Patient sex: F
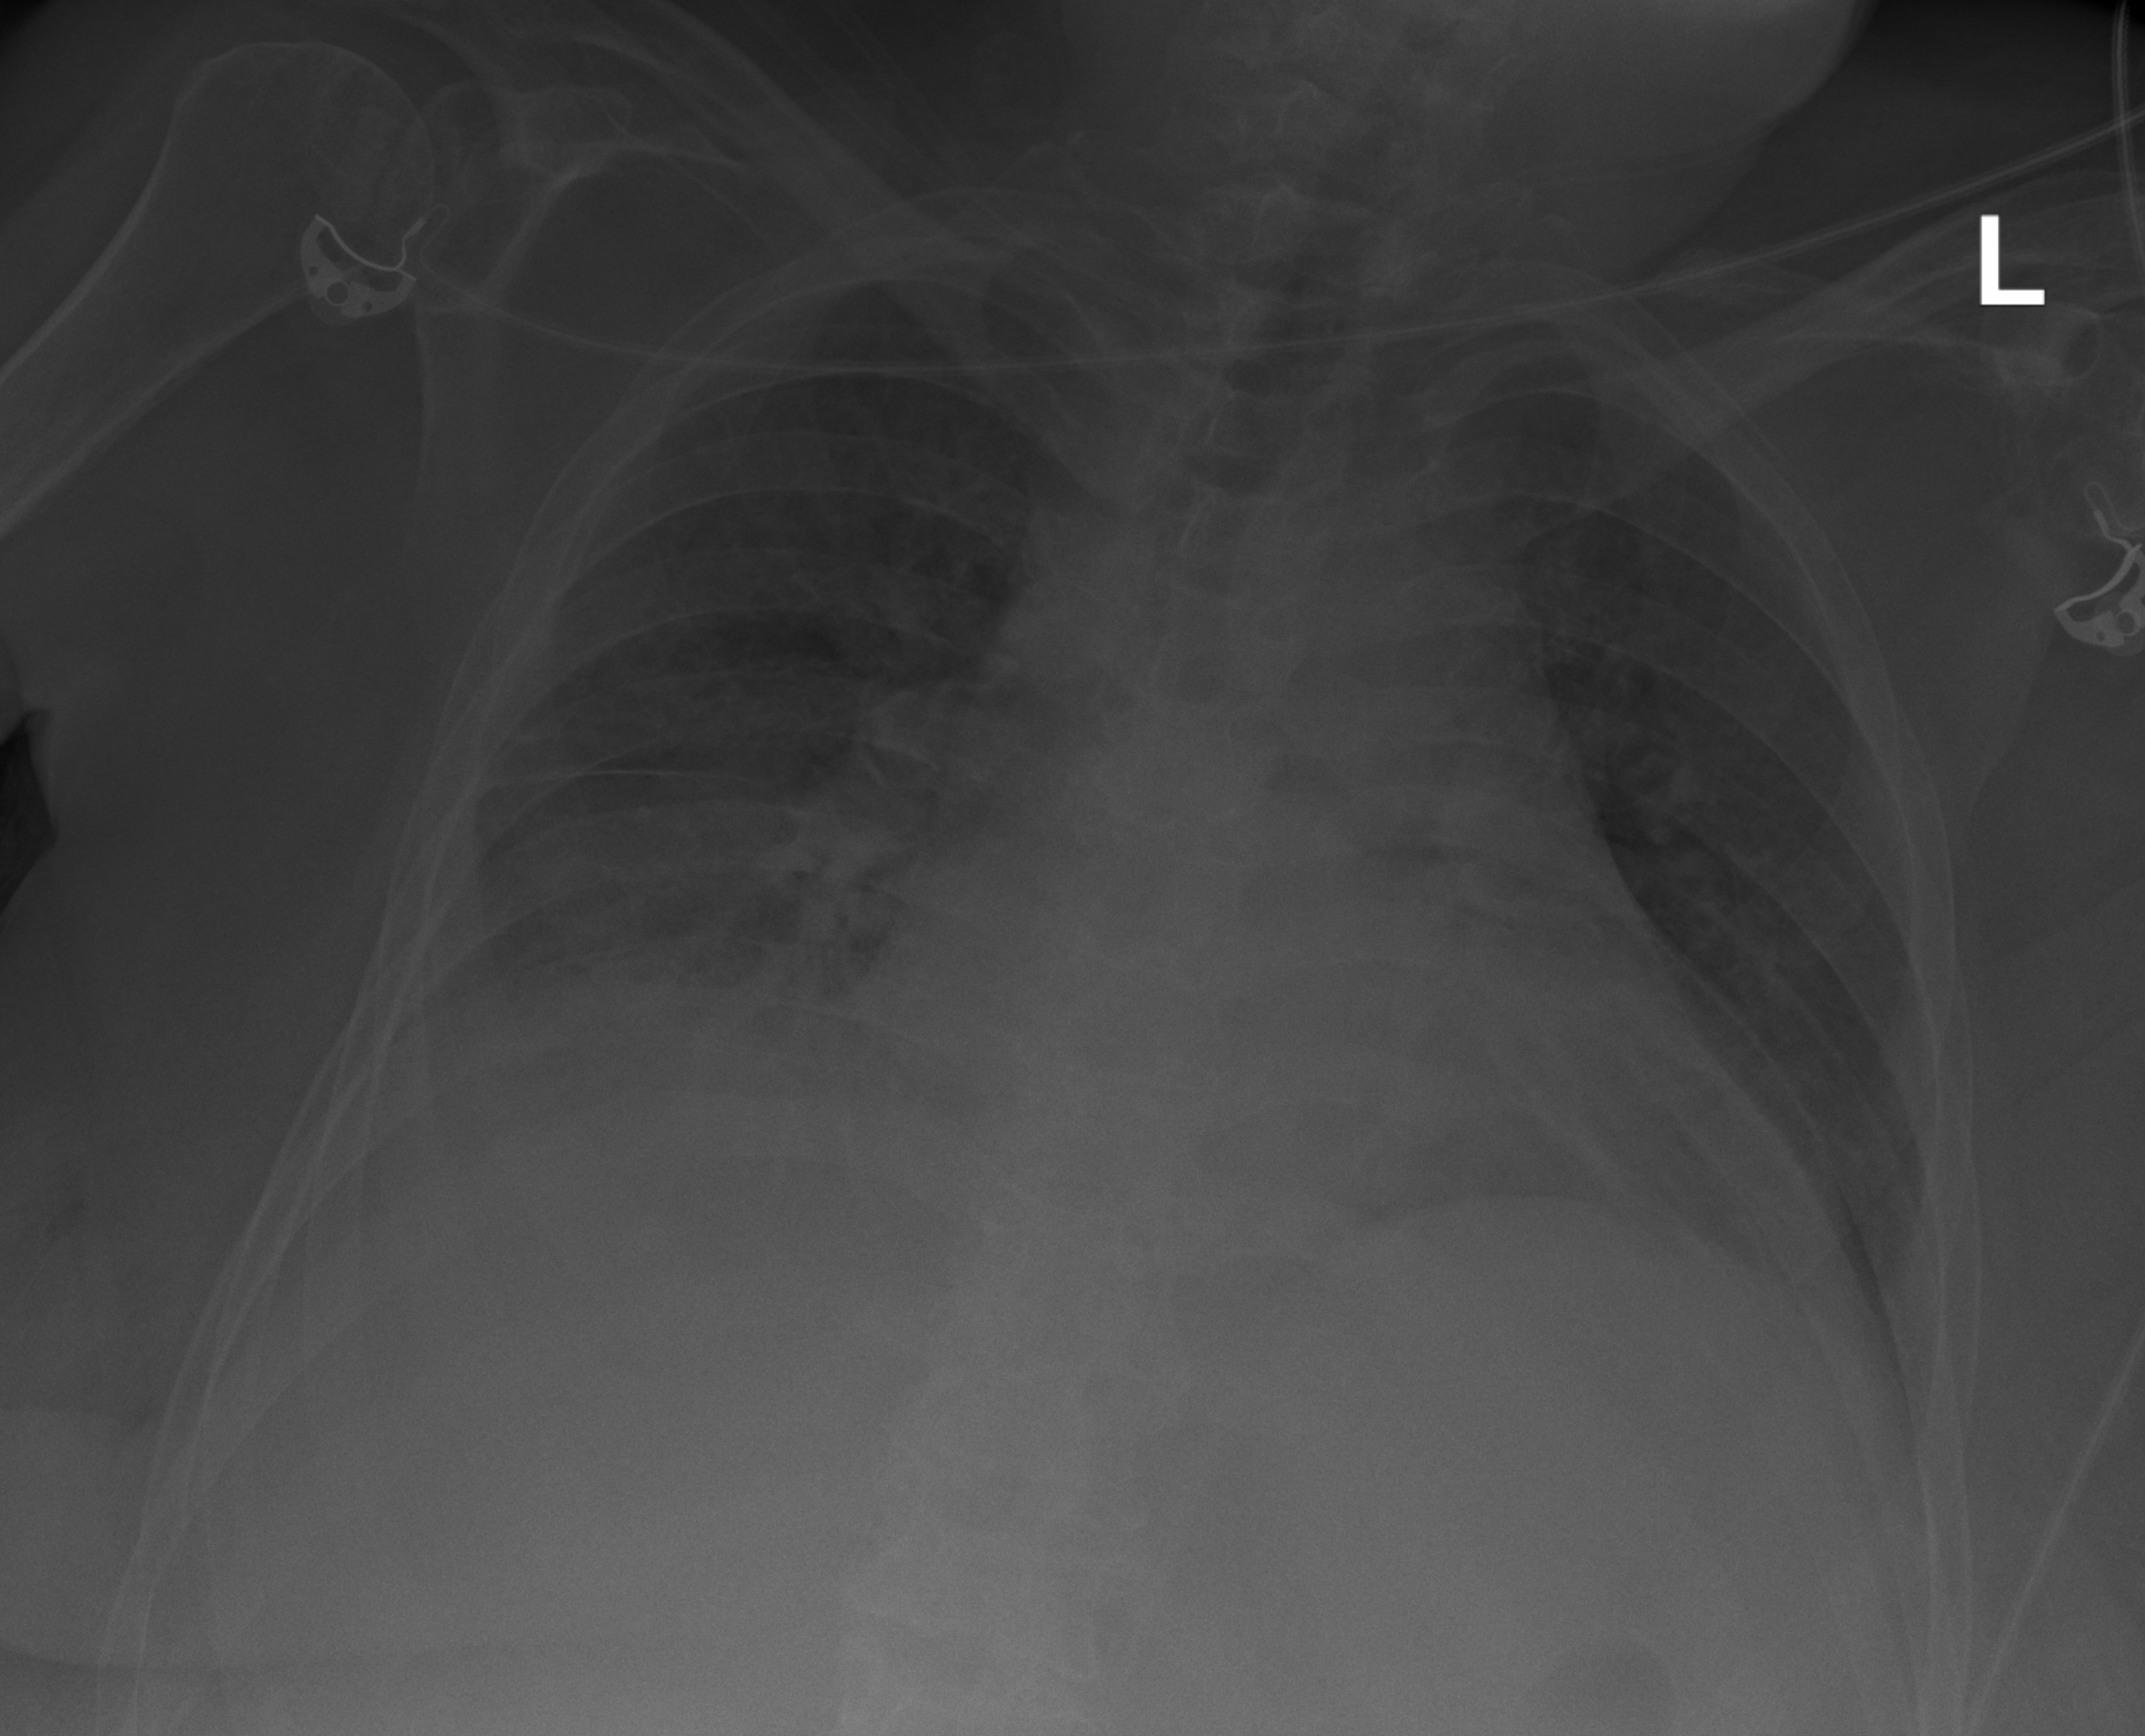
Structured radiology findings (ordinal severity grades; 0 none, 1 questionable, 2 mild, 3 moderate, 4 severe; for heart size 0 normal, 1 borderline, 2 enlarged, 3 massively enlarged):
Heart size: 2
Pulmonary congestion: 2
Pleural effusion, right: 2
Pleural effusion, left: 2
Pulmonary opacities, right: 0
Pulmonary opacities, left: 0
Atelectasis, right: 2
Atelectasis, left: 2